RGB frame:
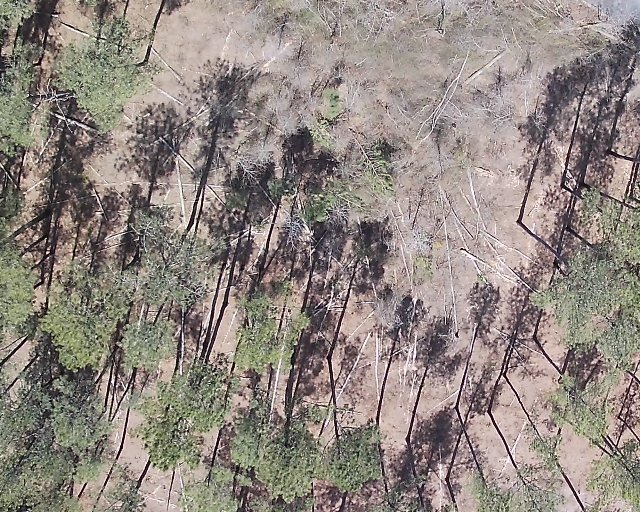
Thermal frame:
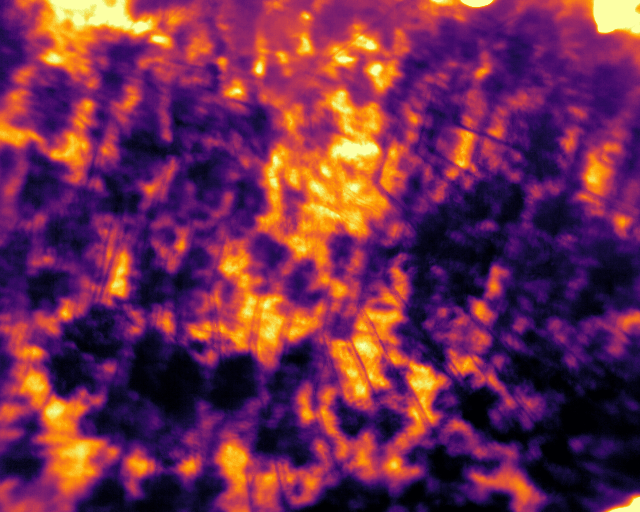
Captured: 2026-02-27 02:35:07
Pixels at or above 80 °C: 996 (fraction of frame: 0.00304)